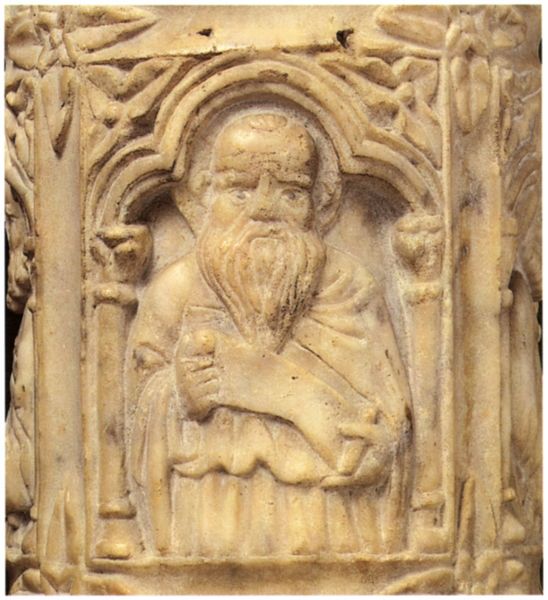
Titel: Kandelaber
Standort: Florenz, Baptisterium (EU - I - Toskana); Herstellungsort: Florenz (EU - I - Toskana)
Schlagwörter: baum, blätter, hand, kopf, mann, umhang, weiß, ausschnitt, blume, marmor, nase, säule, säulen, blick, beige, ornament, bart, augen, band, falten, gesicht, stein, hände, porträt, kirche, figur, gewand, haare, mantel, skulptur, relief, farbig, papier, bogen, kahl, rundbogen, detail, floral, bildhauerei, foto, knochen, nische, torbogen, altar, kapitelle, kapitell, schnitzerei, rolle, heiligenschein, nimbus, sandstein, antik, christlich, mittelalter, blattwerk, mönch, heiliger, schriftrolle, prophet, kästchen, geschnitzt, elfenbein, bildhauer, dreipass, evangelist, reliquiar, kirchenvater, florales, wandrelief, buchrolle, spätantike